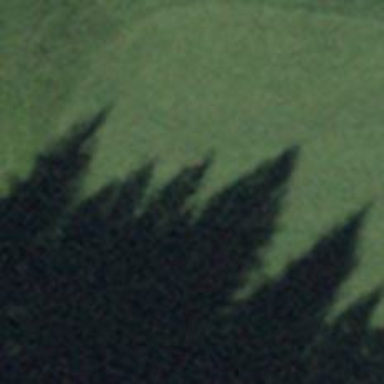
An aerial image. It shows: View of golf hole.